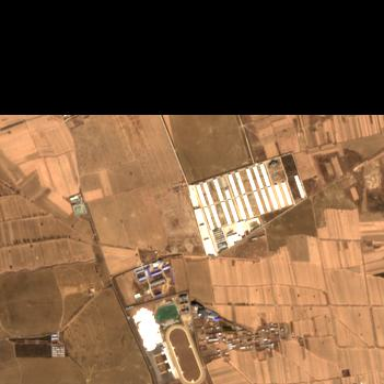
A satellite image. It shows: Dairy farmyard.